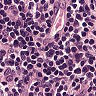
Metastatic tissue present: no